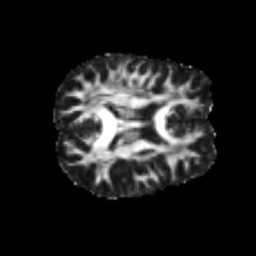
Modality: FA
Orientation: axial
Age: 25
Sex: female
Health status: healthy
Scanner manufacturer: siemens
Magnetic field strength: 3 T
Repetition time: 3.6 s
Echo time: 0.092 s